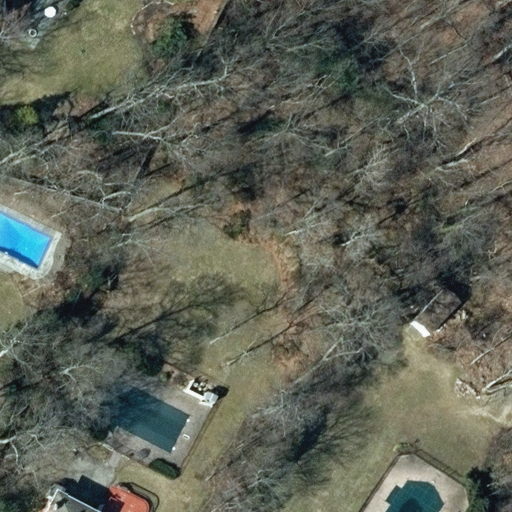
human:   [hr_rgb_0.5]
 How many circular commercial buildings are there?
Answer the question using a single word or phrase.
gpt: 0

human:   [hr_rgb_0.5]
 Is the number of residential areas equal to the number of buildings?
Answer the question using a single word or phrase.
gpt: no

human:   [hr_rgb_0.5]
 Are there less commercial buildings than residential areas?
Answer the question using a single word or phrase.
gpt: yes

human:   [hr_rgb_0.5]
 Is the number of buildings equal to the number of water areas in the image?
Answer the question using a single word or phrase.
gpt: no

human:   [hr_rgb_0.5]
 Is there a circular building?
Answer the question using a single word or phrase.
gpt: no

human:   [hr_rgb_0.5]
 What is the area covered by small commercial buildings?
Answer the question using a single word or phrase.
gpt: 0m2

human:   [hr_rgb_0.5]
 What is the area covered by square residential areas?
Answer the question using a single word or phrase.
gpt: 0m2

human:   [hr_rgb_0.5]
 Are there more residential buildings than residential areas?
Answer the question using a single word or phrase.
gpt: yes

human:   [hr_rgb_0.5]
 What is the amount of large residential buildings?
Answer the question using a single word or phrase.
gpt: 0

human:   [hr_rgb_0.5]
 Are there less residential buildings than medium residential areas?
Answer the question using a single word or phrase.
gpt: no

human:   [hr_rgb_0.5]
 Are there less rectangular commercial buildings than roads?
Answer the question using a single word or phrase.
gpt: no

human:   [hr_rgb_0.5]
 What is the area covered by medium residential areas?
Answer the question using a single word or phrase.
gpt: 0m2

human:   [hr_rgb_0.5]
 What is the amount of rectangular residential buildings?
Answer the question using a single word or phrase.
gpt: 1

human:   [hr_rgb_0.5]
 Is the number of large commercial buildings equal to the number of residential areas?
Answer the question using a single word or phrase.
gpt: no

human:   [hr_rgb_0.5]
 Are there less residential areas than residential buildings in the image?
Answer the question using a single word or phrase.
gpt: yes

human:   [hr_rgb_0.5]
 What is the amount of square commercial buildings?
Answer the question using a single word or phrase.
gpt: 0

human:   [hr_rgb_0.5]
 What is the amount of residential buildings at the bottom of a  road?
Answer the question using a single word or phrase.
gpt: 0

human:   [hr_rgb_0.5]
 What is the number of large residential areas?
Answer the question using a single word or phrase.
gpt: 1

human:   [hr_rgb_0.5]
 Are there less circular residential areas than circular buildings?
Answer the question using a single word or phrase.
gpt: no

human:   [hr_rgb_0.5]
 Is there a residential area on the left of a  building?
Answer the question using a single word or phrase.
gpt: yes

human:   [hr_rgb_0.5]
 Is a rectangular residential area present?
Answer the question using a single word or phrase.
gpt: yes

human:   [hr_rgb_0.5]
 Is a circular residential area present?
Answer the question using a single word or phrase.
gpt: no

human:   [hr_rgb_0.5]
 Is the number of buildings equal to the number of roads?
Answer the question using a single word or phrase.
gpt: no

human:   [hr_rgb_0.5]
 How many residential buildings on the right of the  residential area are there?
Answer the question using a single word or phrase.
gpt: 2

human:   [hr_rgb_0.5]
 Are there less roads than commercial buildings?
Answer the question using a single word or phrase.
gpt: no

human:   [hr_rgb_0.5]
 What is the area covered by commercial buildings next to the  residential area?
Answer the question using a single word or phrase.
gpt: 0m2

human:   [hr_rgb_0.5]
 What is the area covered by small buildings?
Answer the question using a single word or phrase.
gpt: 63m2

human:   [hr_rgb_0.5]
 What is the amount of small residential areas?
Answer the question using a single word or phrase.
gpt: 0

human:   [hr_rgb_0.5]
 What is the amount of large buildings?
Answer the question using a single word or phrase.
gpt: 0

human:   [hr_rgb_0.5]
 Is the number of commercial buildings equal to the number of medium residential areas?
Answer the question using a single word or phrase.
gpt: yes

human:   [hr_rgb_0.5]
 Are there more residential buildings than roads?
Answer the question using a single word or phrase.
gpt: yes

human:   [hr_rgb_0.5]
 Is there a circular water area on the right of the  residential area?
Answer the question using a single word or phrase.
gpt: no

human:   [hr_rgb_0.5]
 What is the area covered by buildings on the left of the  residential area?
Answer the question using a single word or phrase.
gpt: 0m2

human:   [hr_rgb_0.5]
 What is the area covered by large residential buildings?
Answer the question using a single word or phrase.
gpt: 0m2

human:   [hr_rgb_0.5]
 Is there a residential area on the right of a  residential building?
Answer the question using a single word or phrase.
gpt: no

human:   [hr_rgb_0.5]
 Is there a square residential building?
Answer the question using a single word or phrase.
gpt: no